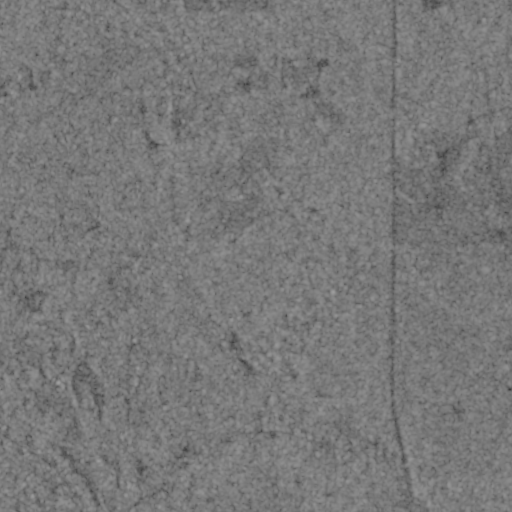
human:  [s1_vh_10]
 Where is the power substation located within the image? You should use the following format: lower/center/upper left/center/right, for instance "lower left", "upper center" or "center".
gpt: The power substation is located in the upper center of the image.
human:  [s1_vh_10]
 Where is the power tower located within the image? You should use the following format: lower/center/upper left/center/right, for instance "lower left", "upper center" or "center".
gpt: The power tower is located in the right of the image.
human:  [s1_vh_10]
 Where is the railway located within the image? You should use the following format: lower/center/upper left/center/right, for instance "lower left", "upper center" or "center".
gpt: The railway is located in the lower of the image.
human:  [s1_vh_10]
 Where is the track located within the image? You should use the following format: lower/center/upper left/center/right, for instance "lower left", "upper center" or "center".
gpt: There is no track in the image.

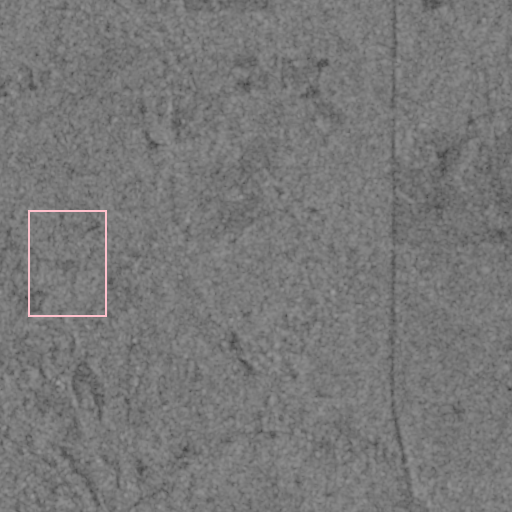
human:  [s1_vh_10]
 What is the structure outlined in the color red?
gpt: There is no red outline.
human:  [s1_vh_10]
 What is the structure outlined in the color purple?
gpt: There is no structure outlined in purple.